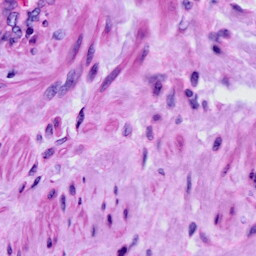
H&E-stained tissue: Cervix